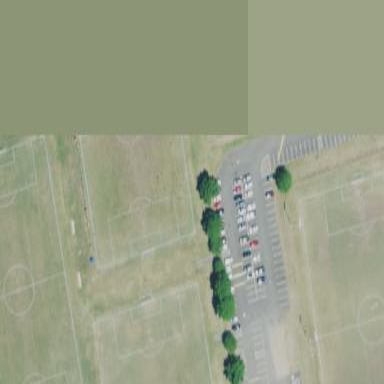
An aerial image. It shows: Soccer pitch with grass surface for leisure land.